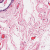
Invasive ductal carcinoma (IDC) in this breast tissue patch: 0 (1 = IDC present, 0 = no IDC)